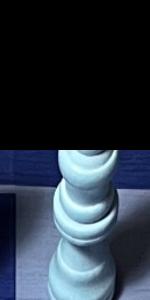
Label: Queen_White